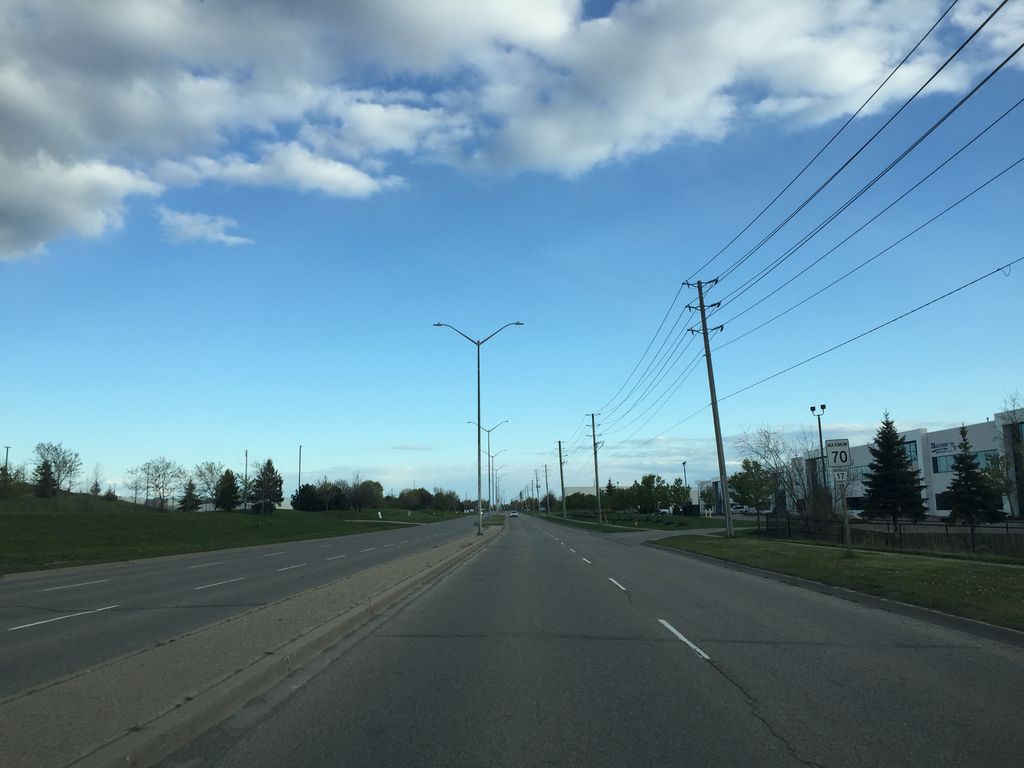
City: kitchener-waterloo